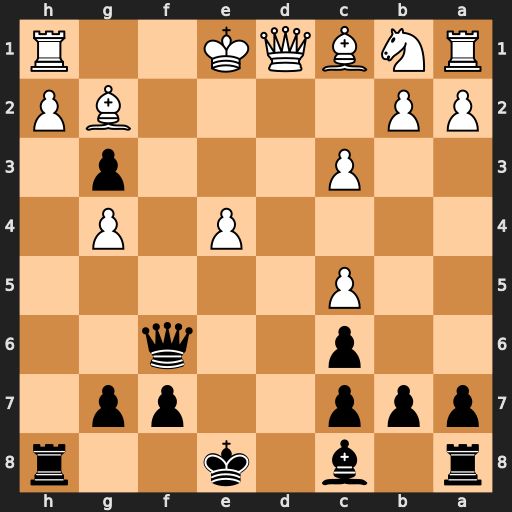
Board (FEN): r1b1k2r/ppp2pp1/2p2q2/2P5/4P1P1/2P3p1/PP4BP/RNBQK2R
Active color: b
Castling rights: KQkq
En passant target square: -
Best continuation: Qf2#